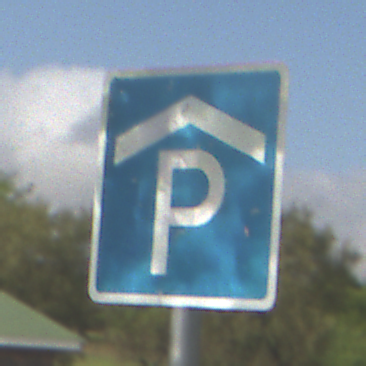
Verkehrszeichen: Parkhaus
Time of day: MorningAfternoon
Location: Outdoor (Nature)
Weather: PartlyCloudy
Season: NotSpecified
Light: Natural